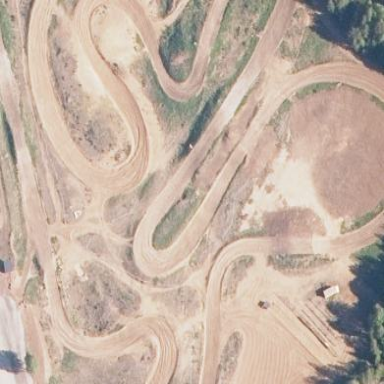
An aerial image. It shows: Motocross raceway for thrilling motocross sports.